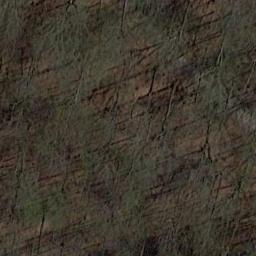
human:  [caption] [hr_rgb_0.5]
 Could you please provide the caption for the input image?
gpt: The forest has some sparse green trees randomly arranged and the forest soil is deep yellow .

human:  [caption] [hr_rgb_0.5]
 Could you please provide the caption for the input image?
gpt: The forest is full of dry trees .

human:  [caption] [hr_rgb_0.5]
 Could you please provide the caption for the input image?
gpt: This is a dense forest .

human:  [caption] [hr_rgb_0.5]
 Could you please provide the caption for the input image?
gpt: Many withered trees are in a forest .

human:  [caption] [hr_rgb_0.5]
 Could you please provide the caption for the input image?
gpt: A sparse forest with some withered trees .